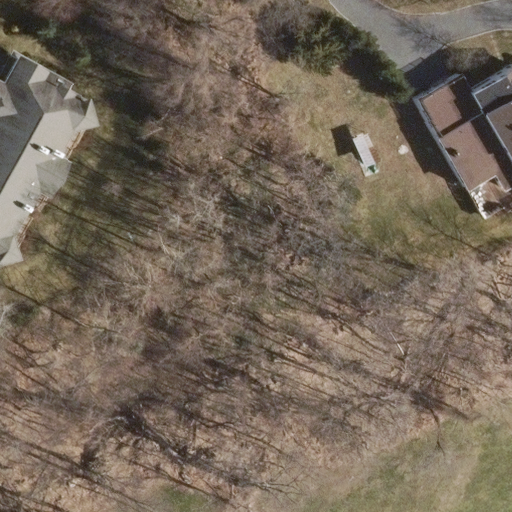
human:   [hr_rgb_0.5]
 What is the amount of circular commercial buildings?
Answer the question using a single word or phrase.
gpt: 0

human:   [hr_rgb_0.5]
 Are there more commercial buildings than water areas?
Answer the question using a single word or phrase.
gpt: no

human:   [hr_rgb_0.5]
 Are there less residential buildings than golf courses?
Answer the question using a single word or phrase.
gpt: no

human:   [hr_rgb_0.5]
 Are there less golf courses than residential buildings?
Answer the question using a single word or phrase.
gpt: yes

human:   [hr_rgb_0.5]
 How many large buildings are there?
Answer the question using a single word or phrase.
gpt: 1

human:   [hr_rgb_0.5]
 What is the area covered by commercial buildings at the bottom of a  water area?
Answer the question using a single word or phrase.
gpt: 0m2

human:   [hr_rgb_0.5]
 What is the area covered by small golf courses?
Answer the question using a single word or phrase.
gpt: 0m2

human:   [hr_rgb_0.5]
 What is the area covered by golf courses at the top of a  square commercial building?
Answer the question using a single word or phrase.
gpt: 0m2

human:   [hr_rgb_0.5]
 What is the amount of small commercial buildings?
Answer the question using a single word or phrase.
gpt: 0

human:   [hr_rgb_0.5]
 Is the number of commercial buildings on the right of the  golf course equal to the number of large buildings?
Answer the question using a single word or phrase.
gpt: no

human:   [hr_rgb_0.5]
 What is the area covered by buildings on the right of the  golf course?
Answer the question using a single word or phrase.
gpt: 358m2

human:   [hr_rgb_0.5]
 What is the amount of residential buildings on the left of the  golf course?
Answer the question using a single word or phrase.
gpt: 1

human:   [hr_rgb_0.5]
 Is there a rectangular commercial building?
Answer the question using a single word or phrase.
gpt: no

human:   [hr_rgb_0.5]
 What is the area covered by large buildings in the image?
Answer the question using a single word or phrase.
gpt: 703m2

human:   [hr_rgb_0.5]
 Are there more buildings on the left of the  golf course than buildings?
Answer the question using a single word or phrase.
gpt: no

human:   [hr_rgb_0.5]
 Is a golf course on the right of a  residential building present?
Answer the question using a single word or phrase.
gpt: yes

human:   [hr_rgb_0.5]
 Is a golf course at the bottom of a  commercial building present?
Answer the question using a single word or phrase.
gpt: no

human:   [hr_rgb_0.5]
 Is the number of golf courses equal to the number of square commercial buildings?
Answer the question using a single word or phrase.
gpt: no

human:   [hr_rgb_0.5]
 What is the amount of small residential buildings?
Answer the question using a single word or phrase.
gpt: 0

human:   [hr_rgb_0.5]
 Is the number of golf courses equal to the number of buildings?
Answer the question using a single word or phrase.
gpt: no

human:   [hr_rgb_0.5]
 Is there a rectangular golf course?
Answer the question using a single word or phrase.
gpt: yes

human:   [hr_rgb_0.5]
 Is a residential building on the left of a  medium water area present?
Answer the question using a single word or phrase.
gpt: no

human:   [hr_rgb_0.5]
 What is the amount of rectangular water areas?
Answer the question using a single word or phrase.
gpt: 0

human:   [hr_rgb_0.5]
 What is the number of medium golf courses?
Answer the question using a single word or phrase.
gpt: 0

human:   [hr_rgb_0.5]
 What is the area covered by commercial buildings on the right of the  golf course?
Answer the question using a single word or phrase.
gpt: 0m2

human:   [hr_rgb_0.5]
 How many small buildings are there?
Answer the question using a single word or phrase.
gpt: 0

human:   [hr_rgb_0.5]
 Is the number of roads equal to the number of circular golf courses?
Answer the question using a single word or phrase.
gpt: yes

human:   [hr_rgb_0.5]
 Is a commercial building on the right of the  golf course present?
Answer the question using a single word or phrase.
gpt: no

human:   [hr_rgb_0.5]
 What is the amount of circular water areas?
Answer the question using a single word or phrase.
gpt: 0

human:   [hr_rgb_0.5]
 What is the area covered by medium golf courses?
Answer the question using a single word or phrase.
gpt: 0m2

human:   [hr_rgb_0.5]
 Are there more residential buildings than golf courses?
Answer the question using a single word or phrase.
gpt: yes

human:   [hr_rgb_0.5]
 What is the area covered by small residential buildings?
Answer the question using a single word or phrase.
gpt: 0m2

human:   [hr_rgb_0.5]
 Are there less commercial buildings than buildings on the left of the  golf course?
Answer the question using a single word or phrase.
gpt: yes

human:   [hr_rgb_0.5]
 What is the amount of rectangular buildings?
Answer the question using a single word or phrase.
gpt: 0

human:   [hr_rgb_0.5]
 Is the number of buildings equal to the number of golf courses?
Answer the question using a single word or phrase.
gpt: no

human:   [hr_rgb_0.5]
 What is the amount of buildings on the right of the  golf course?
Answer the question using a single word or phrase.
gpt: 1